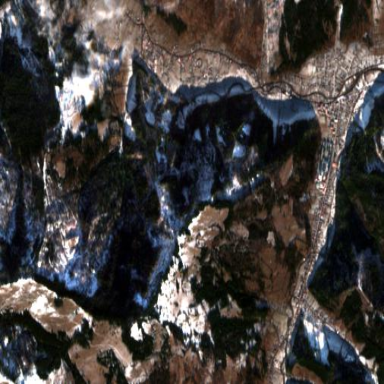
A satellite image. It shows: Coniferous forest area.